Question: I am currently doing a problem of addition of sparse matrices. I am making sparse matrix by using triplet form. The triplet form is made by using structure in c.
'''
struct sparse
{
int row;
int col;
int val;
};
'''
but while doing this sparse matrix problem I encountered a problem that my code only displays the correct sparse matrix when i am giving the indices of nonzero values in increasing order (eg. (0 1 3),(1 2 5),(2 2 7) etc)otherwise it is displaying incorrect matrix.for example if am giving input like (0 1 3),(2 2 7),(1 2 5) etc then it is displaying wrong matrix. How to solve this problem so that in any order of indices it will give correct output?
I have added my input and resulting output. I have done this for two sparse matrix.

'''
#include<iostream>
#include<cstdio>
struct sparse
{
int row,col,val;
};
void readmat(sparse sp[])
{
printf("enter total number number of rows ,column of matrix and total
of nonzero values in this
");
scanf("%d %d %d",&sp[0].row,&sp[0].col,&sp[0].val);
printf("now start entering the values by specifying index
position
");
for(int i=1;i<=sp[0].val;i++)
scanf("%d %d %d",&sp[i].row,&sp[i].col,&sp[i].val);
}
void displaymat(sparse sp[])
{
int k=1;
for(int i=0;i<sp[0].row;i++)
{
for(int j=0;j<sp[0].col;j++)
{
if(k<=sp[0].val&&i==sp[k].row&&j==sp[k].col)
{
printf("%d ",sp[k].val);
k++;
}
else
printf("0 ");
}
printf("
");
}
}
int main()
{
struct sparse sp1[10],sp2[10],sp3[10];
printf("for first matrix
");
readmat(sp1);
printf("for second matrix
");
readmat(sp2);
displaymat(sp1);
printf("
");
displaymat(sp2);
printf("
");
displaymat(sp3);
return 0;
}'
'''
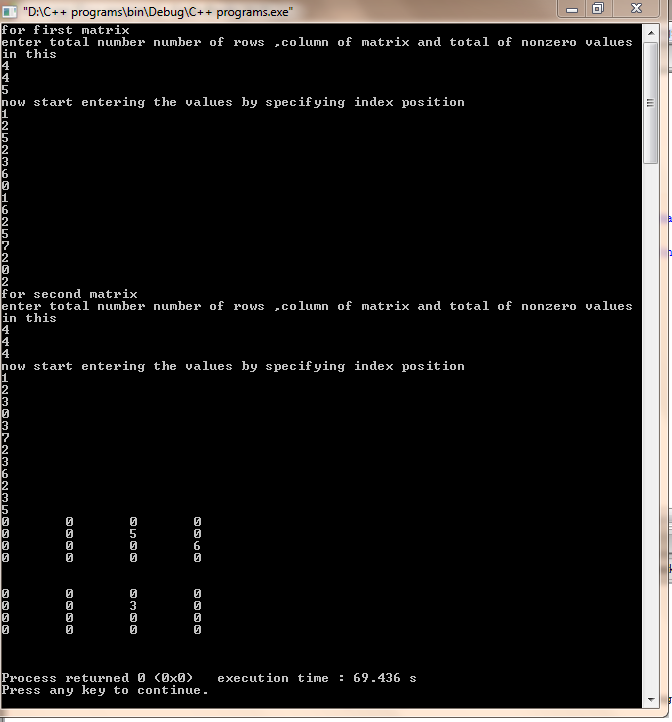
Answer: Updating the original answer:
The reason out of order values are not getting printed is because when the value in triplet form points to an element further down the for loops go past all the other values that could have been printed. For example in your example the 3rd element is at row=1, col=3 however the 2nd element is at row=2,col=2. This will lead to the outer for-loop advancing down to 2nd row. At that point in time the loops will not go back and print 1st row.
One way will be to sort based on the row and col and then print the values.